Question: I have a personal website, which I have made (to the best of my ability) without a template. I am not very experience in HTML so am not entirely sure if this is bad practice or not, but here is my issue.
My website consists of a 'frameset', which has 3 frames. Two do not change (banner and nav panel), and the other is content. The way I display my content in the main frame is through an iframe. Here's where the trouble comes. I have suggested my website to the crawler, and it crawls all the pages for content, of course. When I click on one of my links suggested by google (say, a project), the browser loads that individual '.html' file, without any of the rest of my frames. In other words, it does not link to the page through my 'index.html' which sets up the formatting and page frames, but simply loads the html as a stand-alone page.
Is there a way I can avoid this, so that if a link for my website is clicked from an external link (not from my domain), the page first loads my 'index.html', and then the page of interest, so that it appears as if it were accessed normally from my index? I am not sure whether I should find a new way of displaying my content in the main frame so that it avoids iframes, or just need a simple script to redirect the user.
Not sure if it's useful but I've attached a photo of my page just to better explain what the frame layout is that I am working with.
Many thanks!!!

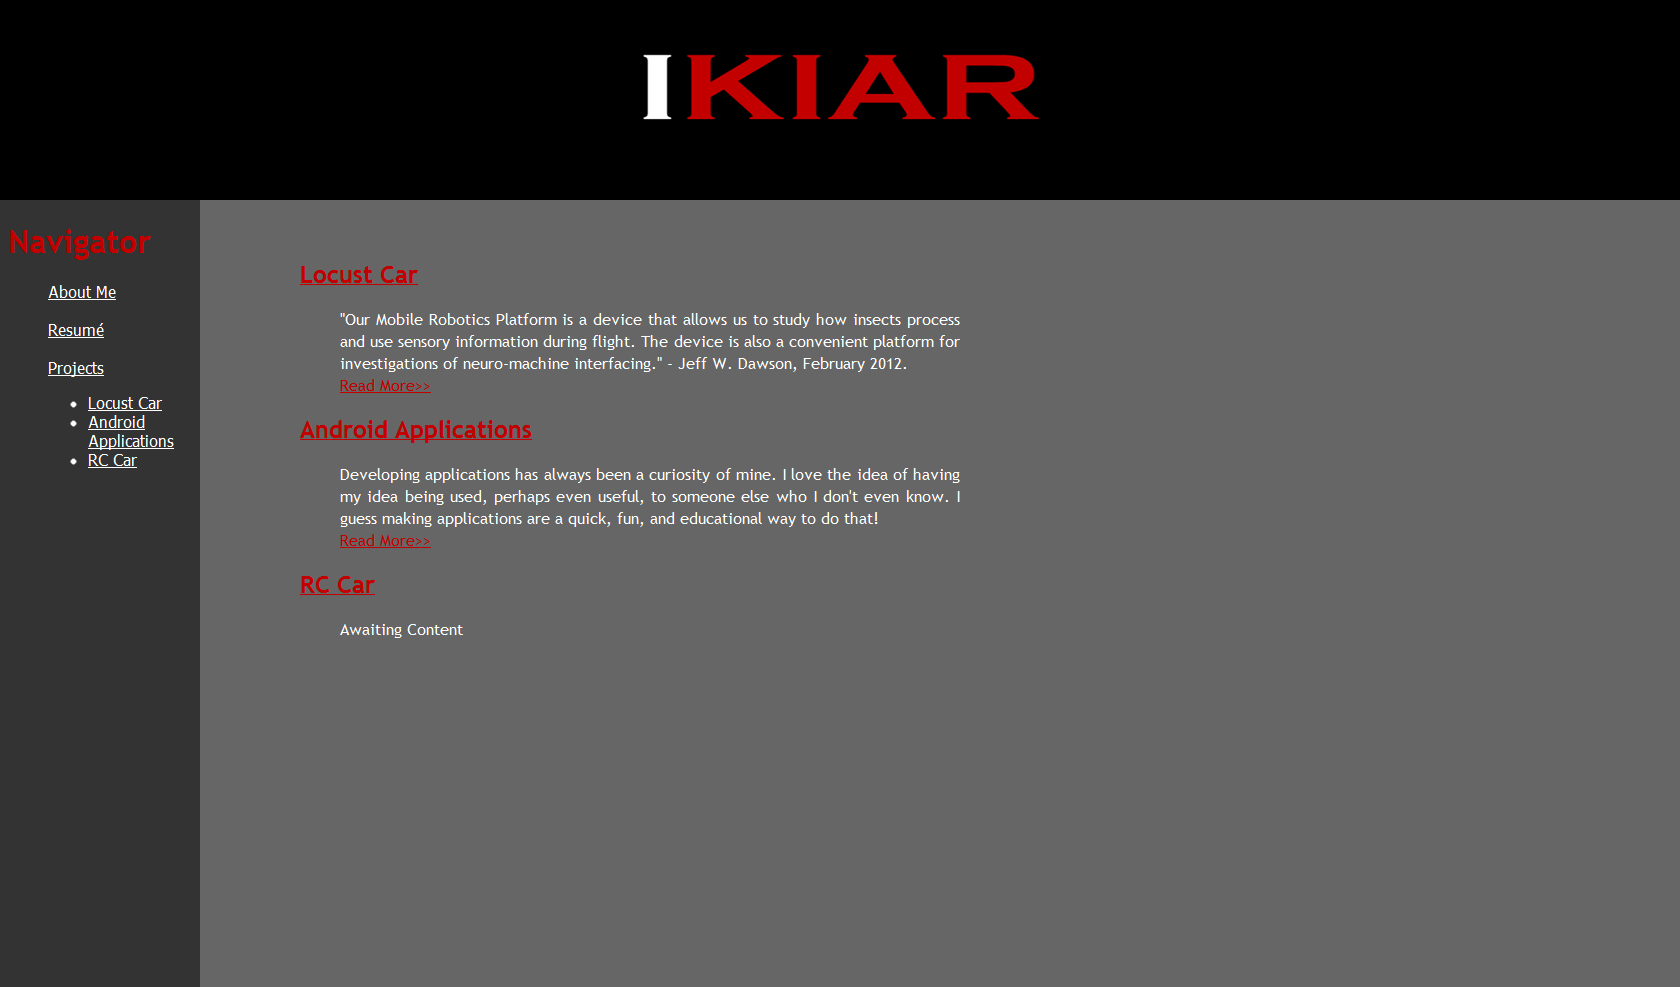
Answer: iFrames are definitely not the route to take when you are displaying consistent content... Which from what appears to be the Navigation, Header, and of course, the Content. Of course there will be an issue when a "Search Engine Spider" crawls your page... From my understanding, seeing as you are calling "content" from another page, the spider will crawl that page but will not crawl the index.html page we are currently viewing. When a "Spider" crawls a page it looks for STATIC HTML Tags/Content/Keywords/etc, and seeing as you are calling all of your content from other pages the "Spider" will treat that content as being on another page as well.
You want me recommendation? Avoid using an iFrame at all times. The point of an iFrame is to display content from another location (external), and or display static content on a page without having to scroll the current page you are viewing the iFrame on.
It is bad practice to use an iFrame, I would suggest using DIVs. Within these DIVs you may place content, images, links... Virtually anything you want, with all of the benefits of having people view your website, along with Search Engine Spiders.
I hope this helps!
Thanks,
Aaron